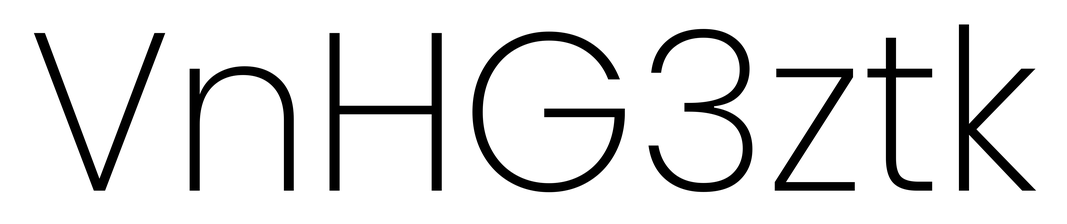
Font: Poppins-ExtraLight